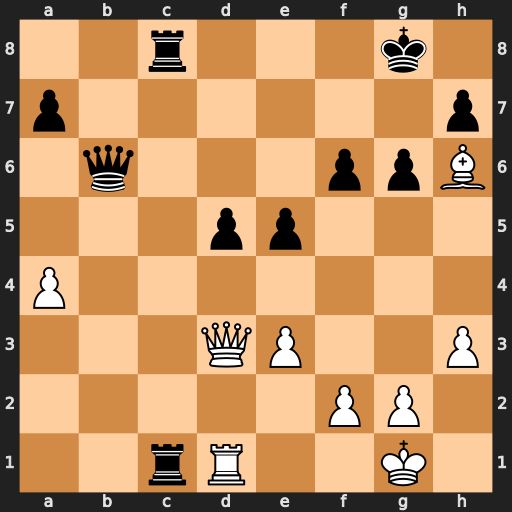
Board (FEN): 2r3k1/p6p/1q3ppB/3pp3/P7/3QP2P/5PP1/2rR2K1
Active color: w
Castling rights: -
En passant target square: -
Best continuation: Qxd5+ Kh8 Rxc1 Rxc1+ Kh2 Rc8 Qf7